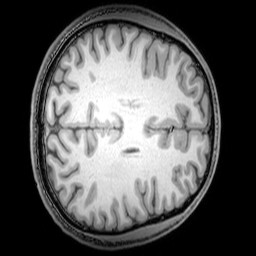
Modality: T1w
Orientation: axial
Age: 24
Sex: male
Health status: healthy
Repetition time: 0.081 s
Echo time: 0.037 s